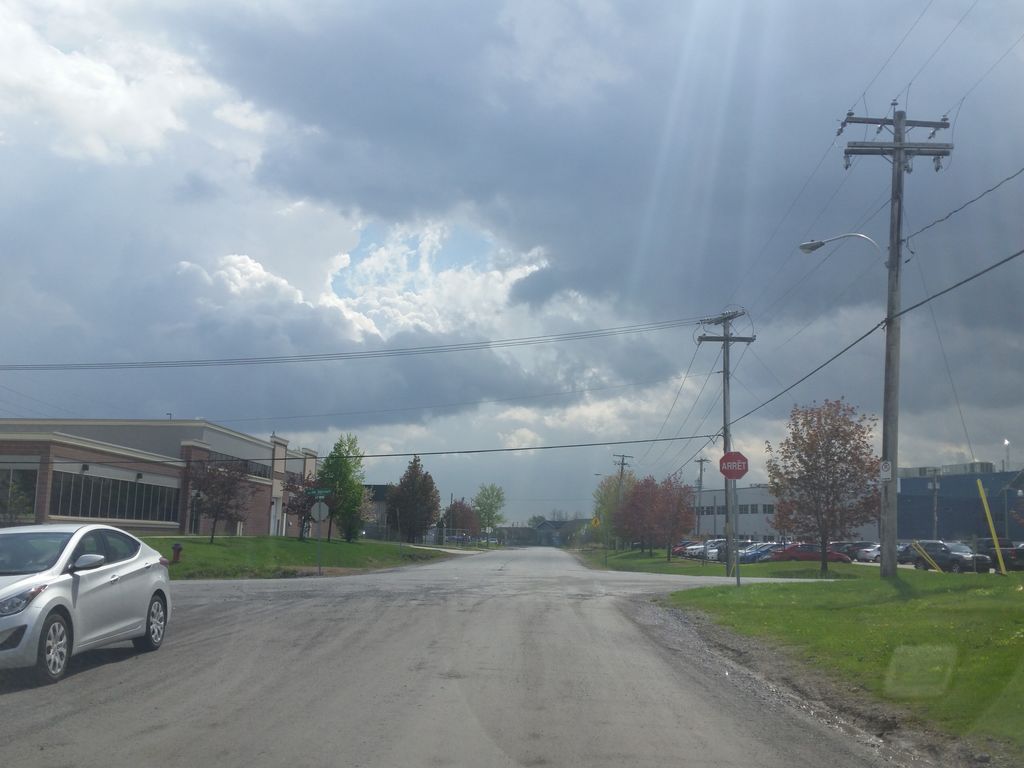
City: ottawa-gatineau